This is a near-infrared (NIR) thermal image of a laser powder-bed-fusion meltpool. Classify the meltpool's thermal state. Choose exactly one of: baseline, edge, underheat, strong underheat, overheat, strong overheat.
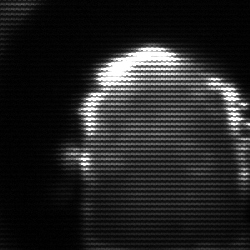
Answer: baseline